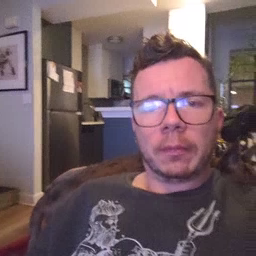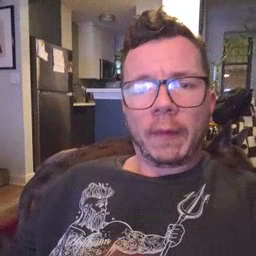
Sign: fall